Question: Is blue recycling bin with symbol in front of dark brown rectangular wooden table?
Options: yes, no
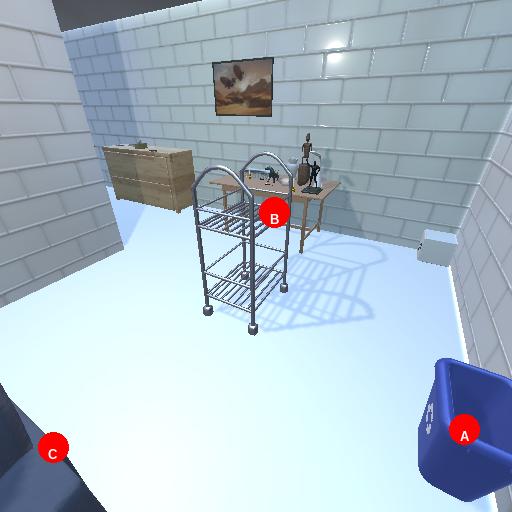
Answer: yes